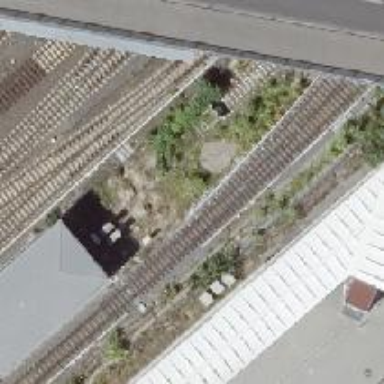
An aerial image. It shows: Tunnel with electrified bottom rail for trains.